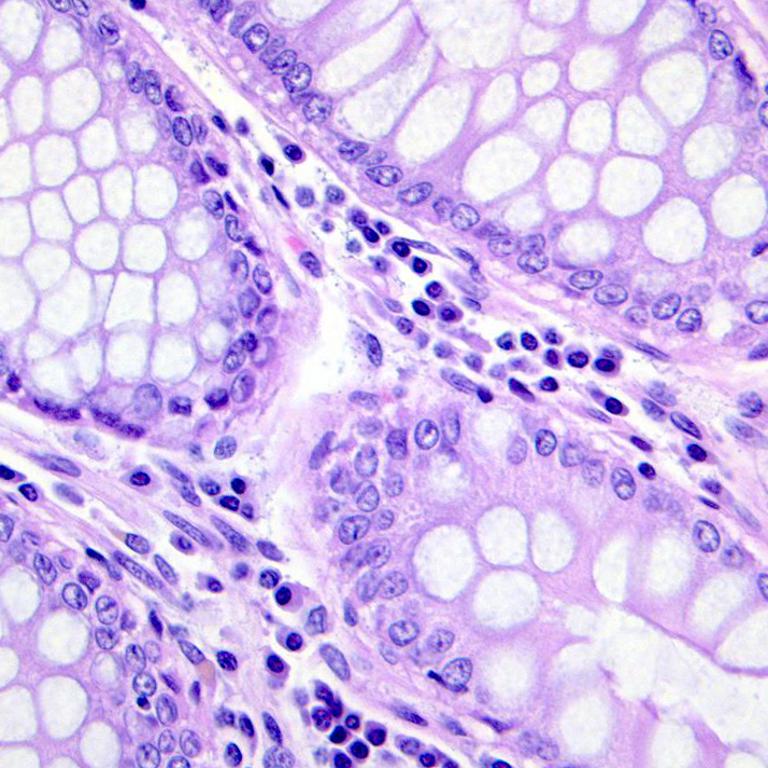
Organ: colon
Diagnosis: benign